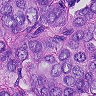
Metastatic tissue present: yes